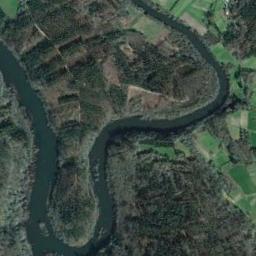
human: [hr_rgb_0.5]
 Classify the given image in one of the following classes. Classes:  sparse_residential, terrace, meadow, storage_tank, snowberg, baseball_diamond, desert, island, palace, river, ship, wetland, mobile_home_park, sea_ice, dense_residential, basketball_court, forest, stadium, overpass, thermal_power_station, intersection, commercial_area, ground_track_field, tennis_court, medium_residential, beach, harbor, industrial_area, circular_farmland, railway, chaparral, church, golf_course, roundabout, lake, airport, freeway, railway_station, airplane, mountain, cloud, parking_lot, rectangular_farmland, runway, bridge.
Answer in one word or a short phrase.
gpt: river